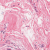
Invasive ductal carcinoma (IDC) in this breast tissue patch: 0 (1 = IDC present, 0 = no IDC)